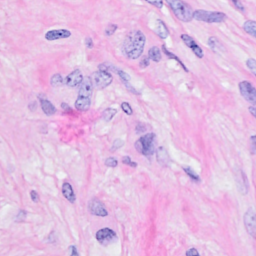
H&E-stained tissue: Breast